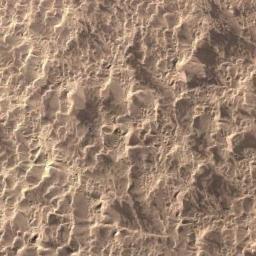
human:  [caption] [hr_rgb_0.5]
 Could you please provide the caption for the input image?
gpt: The desert has yellow sand and some decayed rocks and the desert terrain is rugged .

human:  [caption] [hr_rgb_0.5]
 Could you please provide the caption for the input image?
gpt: The desert is on the hill full of white sand .

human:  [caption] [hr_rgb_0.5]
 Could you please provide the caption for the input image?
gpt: There are many lines in the desert .

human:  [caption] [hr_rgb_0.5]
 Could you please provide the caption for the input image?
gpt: This is a yellow desert with the figure of blood vessel .

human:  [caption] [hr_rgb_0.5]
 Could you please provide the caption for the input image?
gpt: A desert with many wind-erosion dunes .